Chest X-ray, AP view. Patient: 35 years old, sex M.
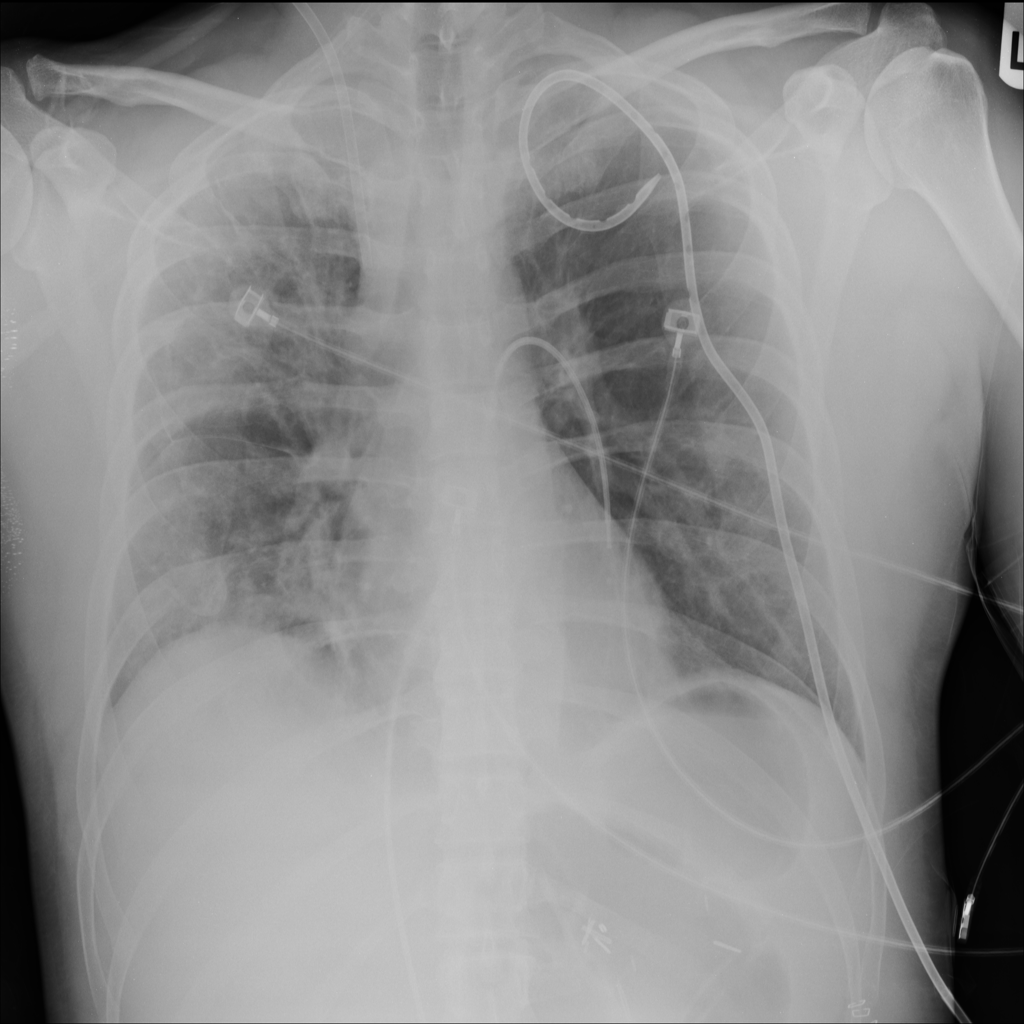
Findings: Consolidation